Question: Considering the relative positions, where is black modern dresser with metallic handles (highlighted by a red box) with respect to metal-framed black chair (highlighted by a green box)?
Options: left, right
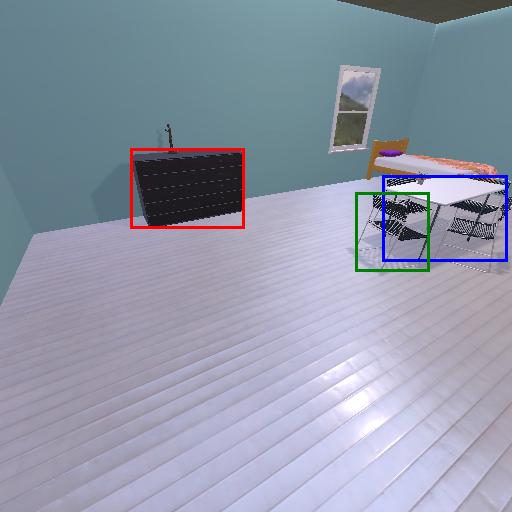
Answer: left